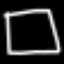
Label: square